Question: I have such a big query in my MySQL server:
'''
SELECT IF(MBRContains(GeomFromText("POLYGON((37.<PHONE> 55.<PHONE>), (37.<PHONE> 55.<PHONE>))"), PointFromText(AsWkt('map_position'))) = 1, id, NULL) as 'result' FROM 'webgl-app'.shapefiles_data;
'''
It returns such a result:

I need to get all rows ( * ) only from the existed values.
So, the idea is: To get all records, if the data 'IS NOT NULL' here.
I've tried to use:
'''
SELECT IF(MBRContains(GeomFromText("POLYGON((37.<PHONE> 55.<PHONE>), (37.<PHONE> 55.<PHONE>))"), PointFromText(AsWkt('map_position'))) = 1, id, NULL) as 'result' FROM 'webgl-app'.shapefiles_data WHERE 'result' != NULL;
'''
But it's a wrong idea, how can I fix my issue and build correct SQL query for my aim?
Thanks!
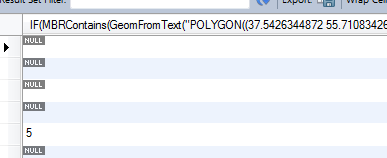
Answer: '''
SELECT *
FROM 'webgl-app'.shapefiles_data
WHERE IF(MBRContains(GeomFromText("POLYGON((37.<PHONE> 55.<PHONE>), (37.<PHONE> 55.<PHONE>))"),
PointFromText(AsWkt('map_position'))) = 1, id, NULL) IS NOT NULL;
'''